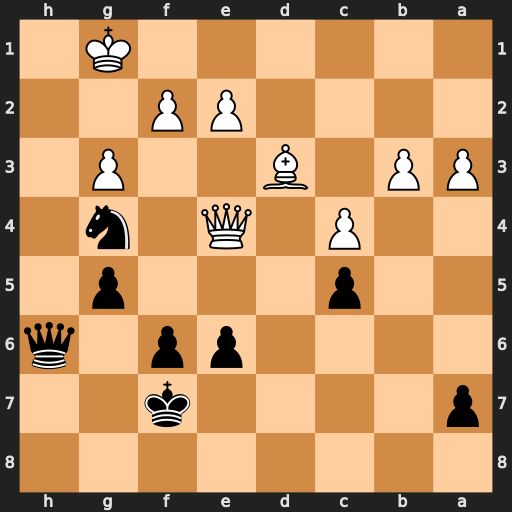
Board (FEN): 8/p4k2/4pp1q/2p3p1/2P1Q1n1/PP1B2P1/4PP2/6K1
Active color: b
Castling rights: -
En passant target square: -
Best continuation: Qh2+ Kf1 Qxf2#